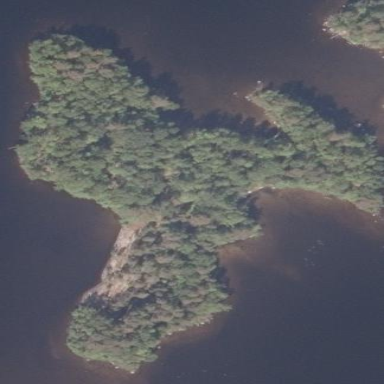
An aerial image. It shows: Island covered with woodland.